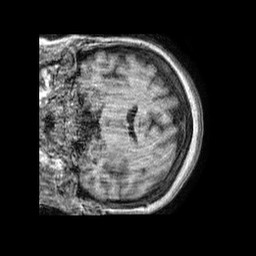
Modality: T1w
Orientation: coronal
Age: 46
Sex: female
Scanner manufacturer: philips
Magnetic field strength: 1.5 T
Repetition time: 0.007907 s
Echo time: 0.003621 s